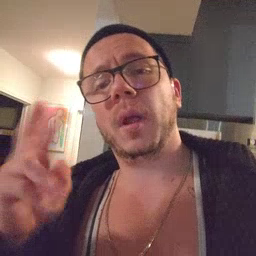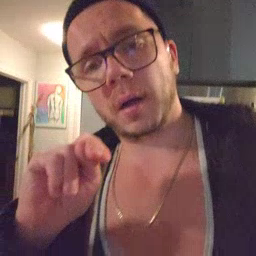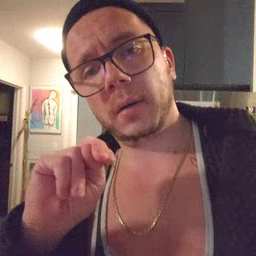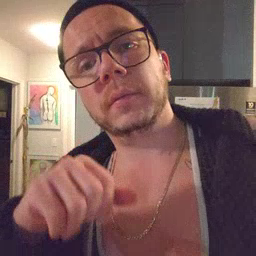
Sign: on